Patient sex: M
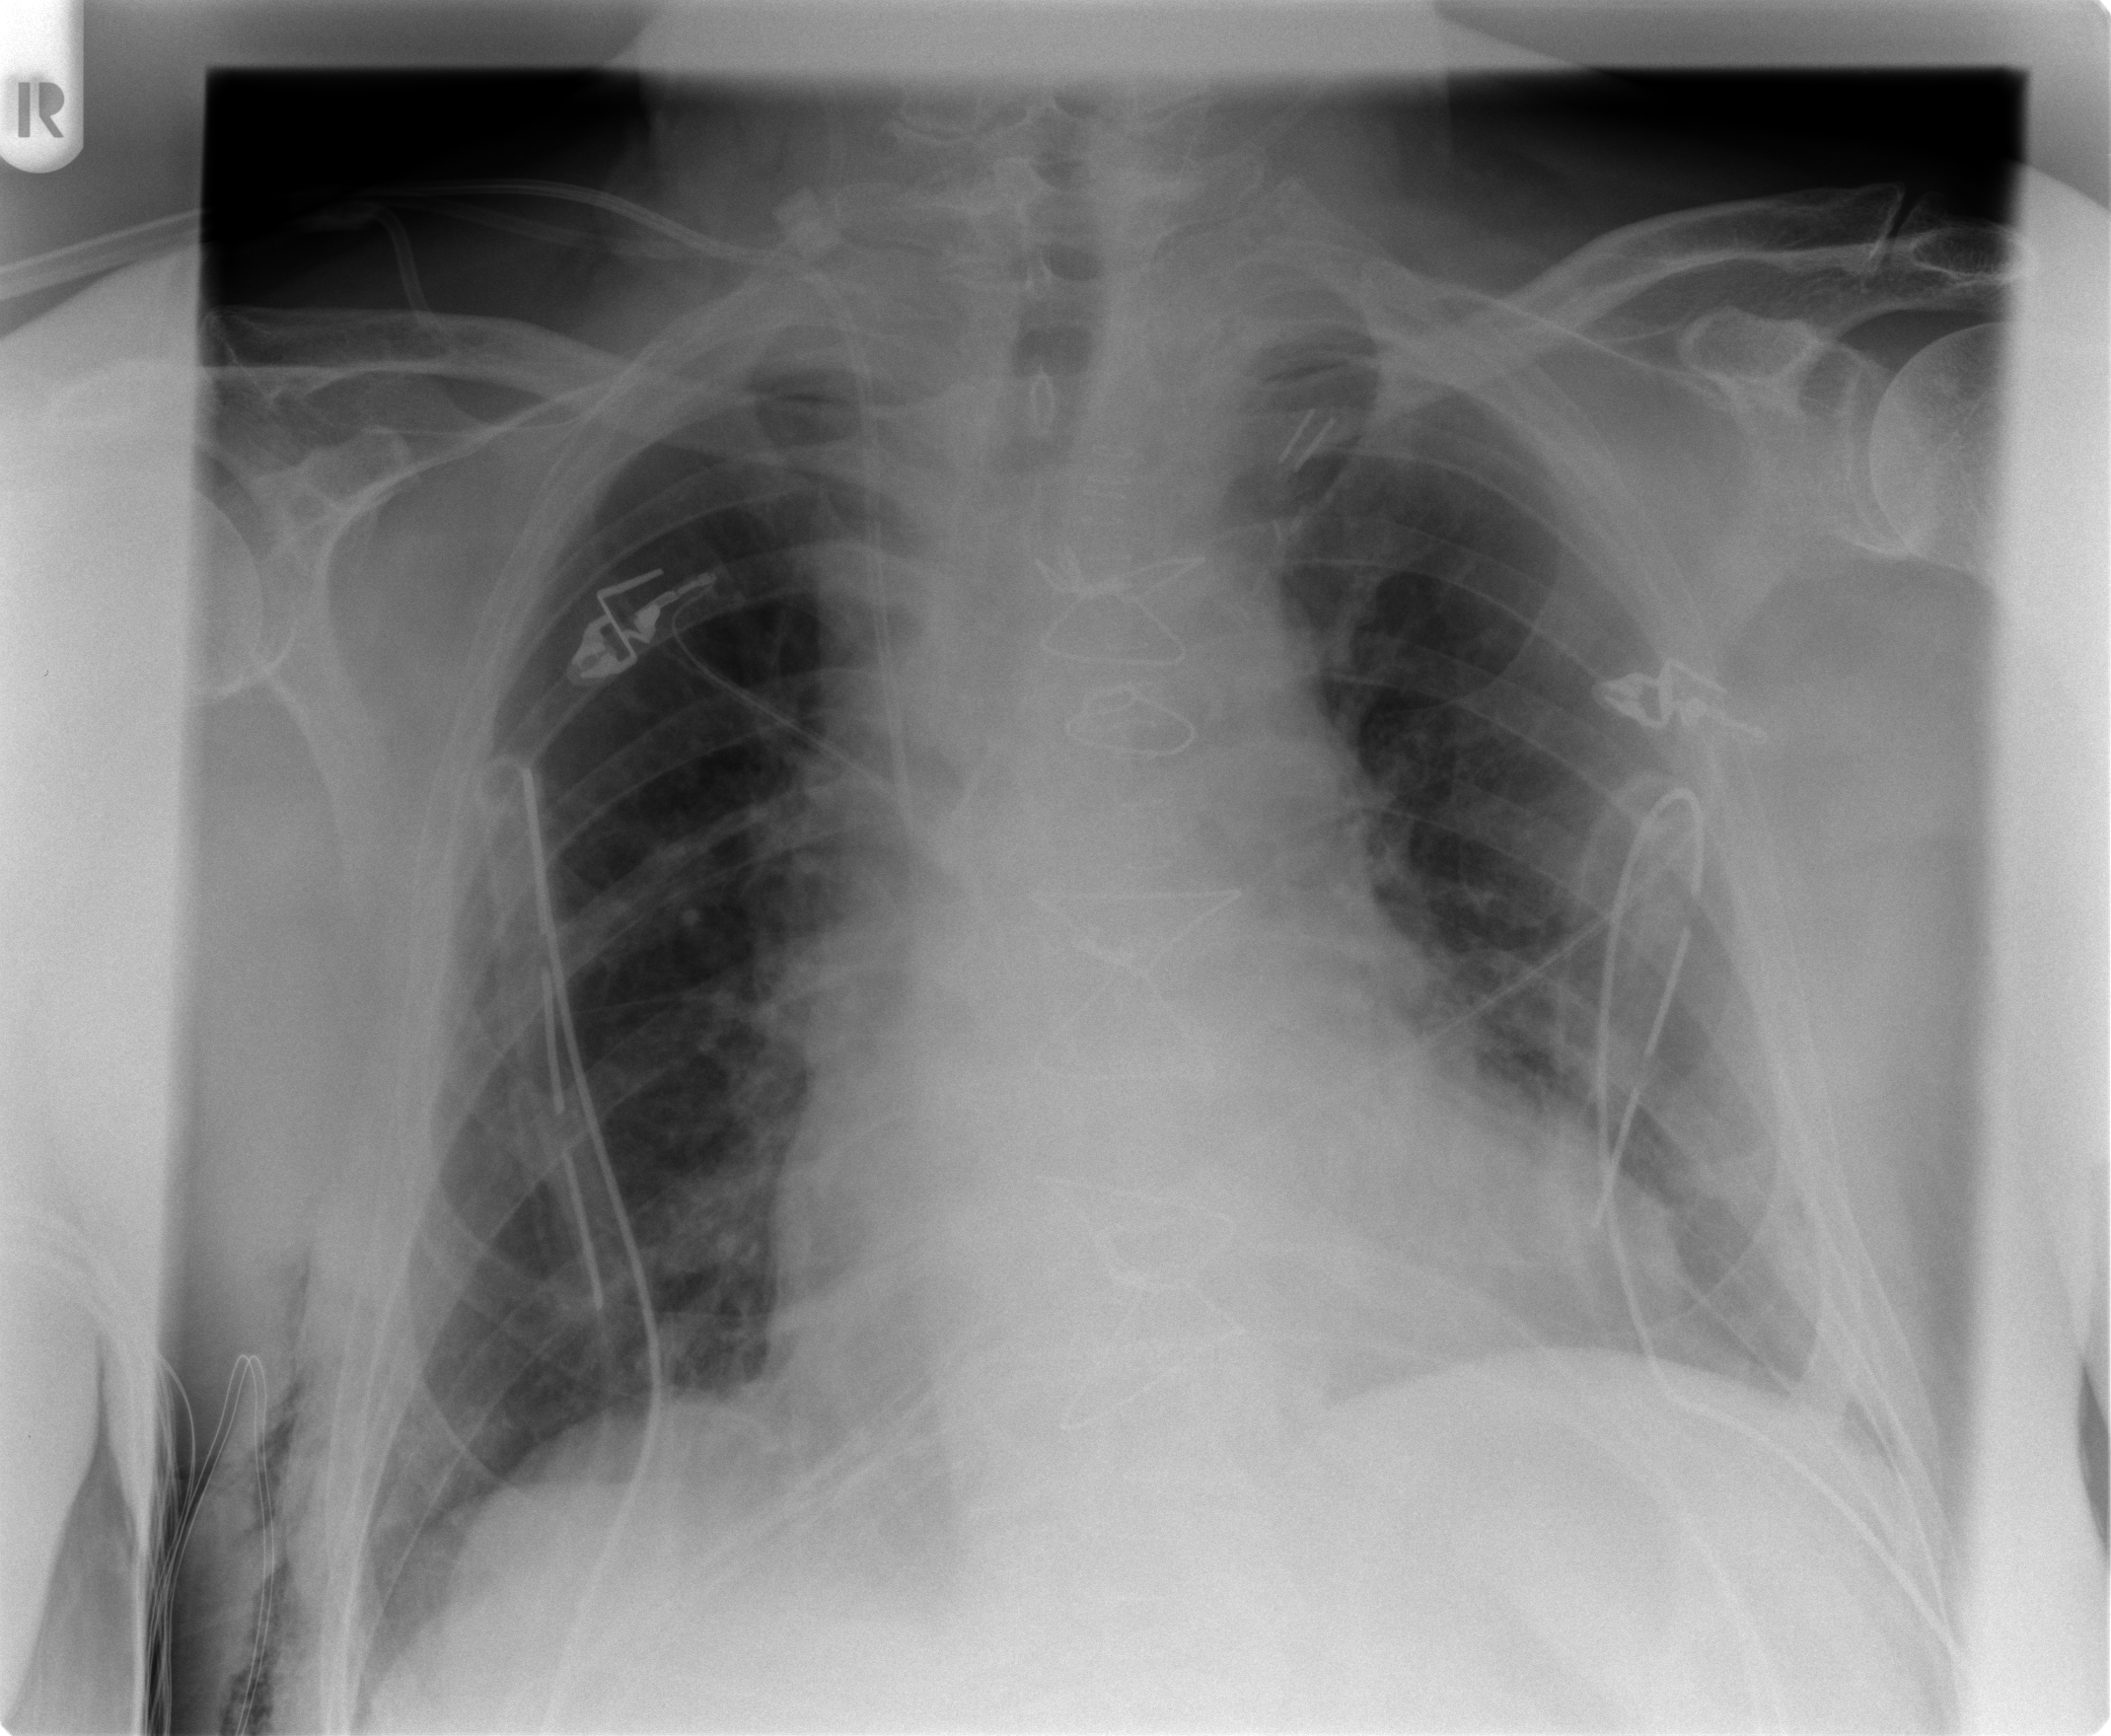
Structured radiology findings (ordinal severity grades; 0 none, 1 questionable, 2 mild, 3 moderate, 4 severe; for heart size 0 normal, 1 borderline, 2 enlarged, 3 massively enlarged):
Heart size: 2
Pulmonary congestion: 1
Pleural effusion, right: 0
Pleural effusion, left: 1
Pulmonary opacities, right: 0
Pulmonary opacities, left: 0
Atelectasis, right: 1
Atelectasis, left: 1